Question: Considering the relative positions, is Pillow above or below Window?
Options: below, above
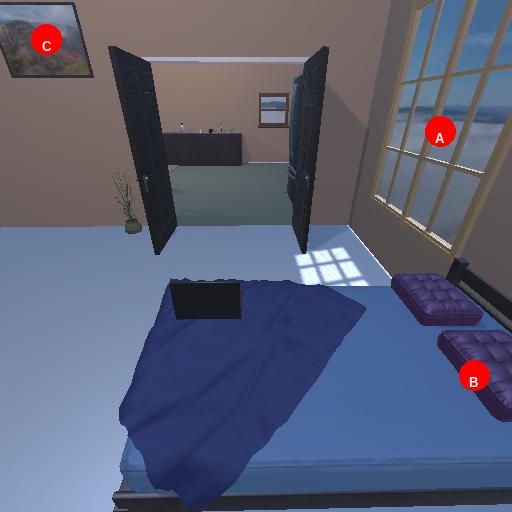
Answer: below